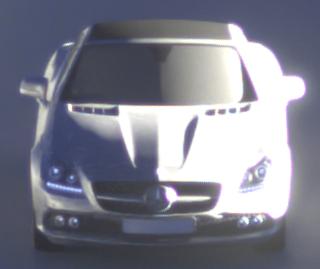
Make: Mercedes-Benz
Model: SLK 200
Detailed model: SLK-Class (172)
Model produced from: 2011/03
Model produced until: 2015/04
Doors: 2
Color: white
Road condition: dry road
Daytime: sunrise or sunset
Contrast: high contrast